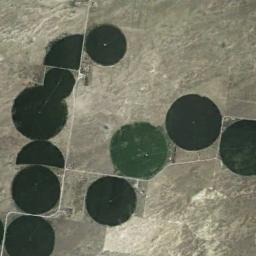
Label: circular_farmland